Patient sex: M
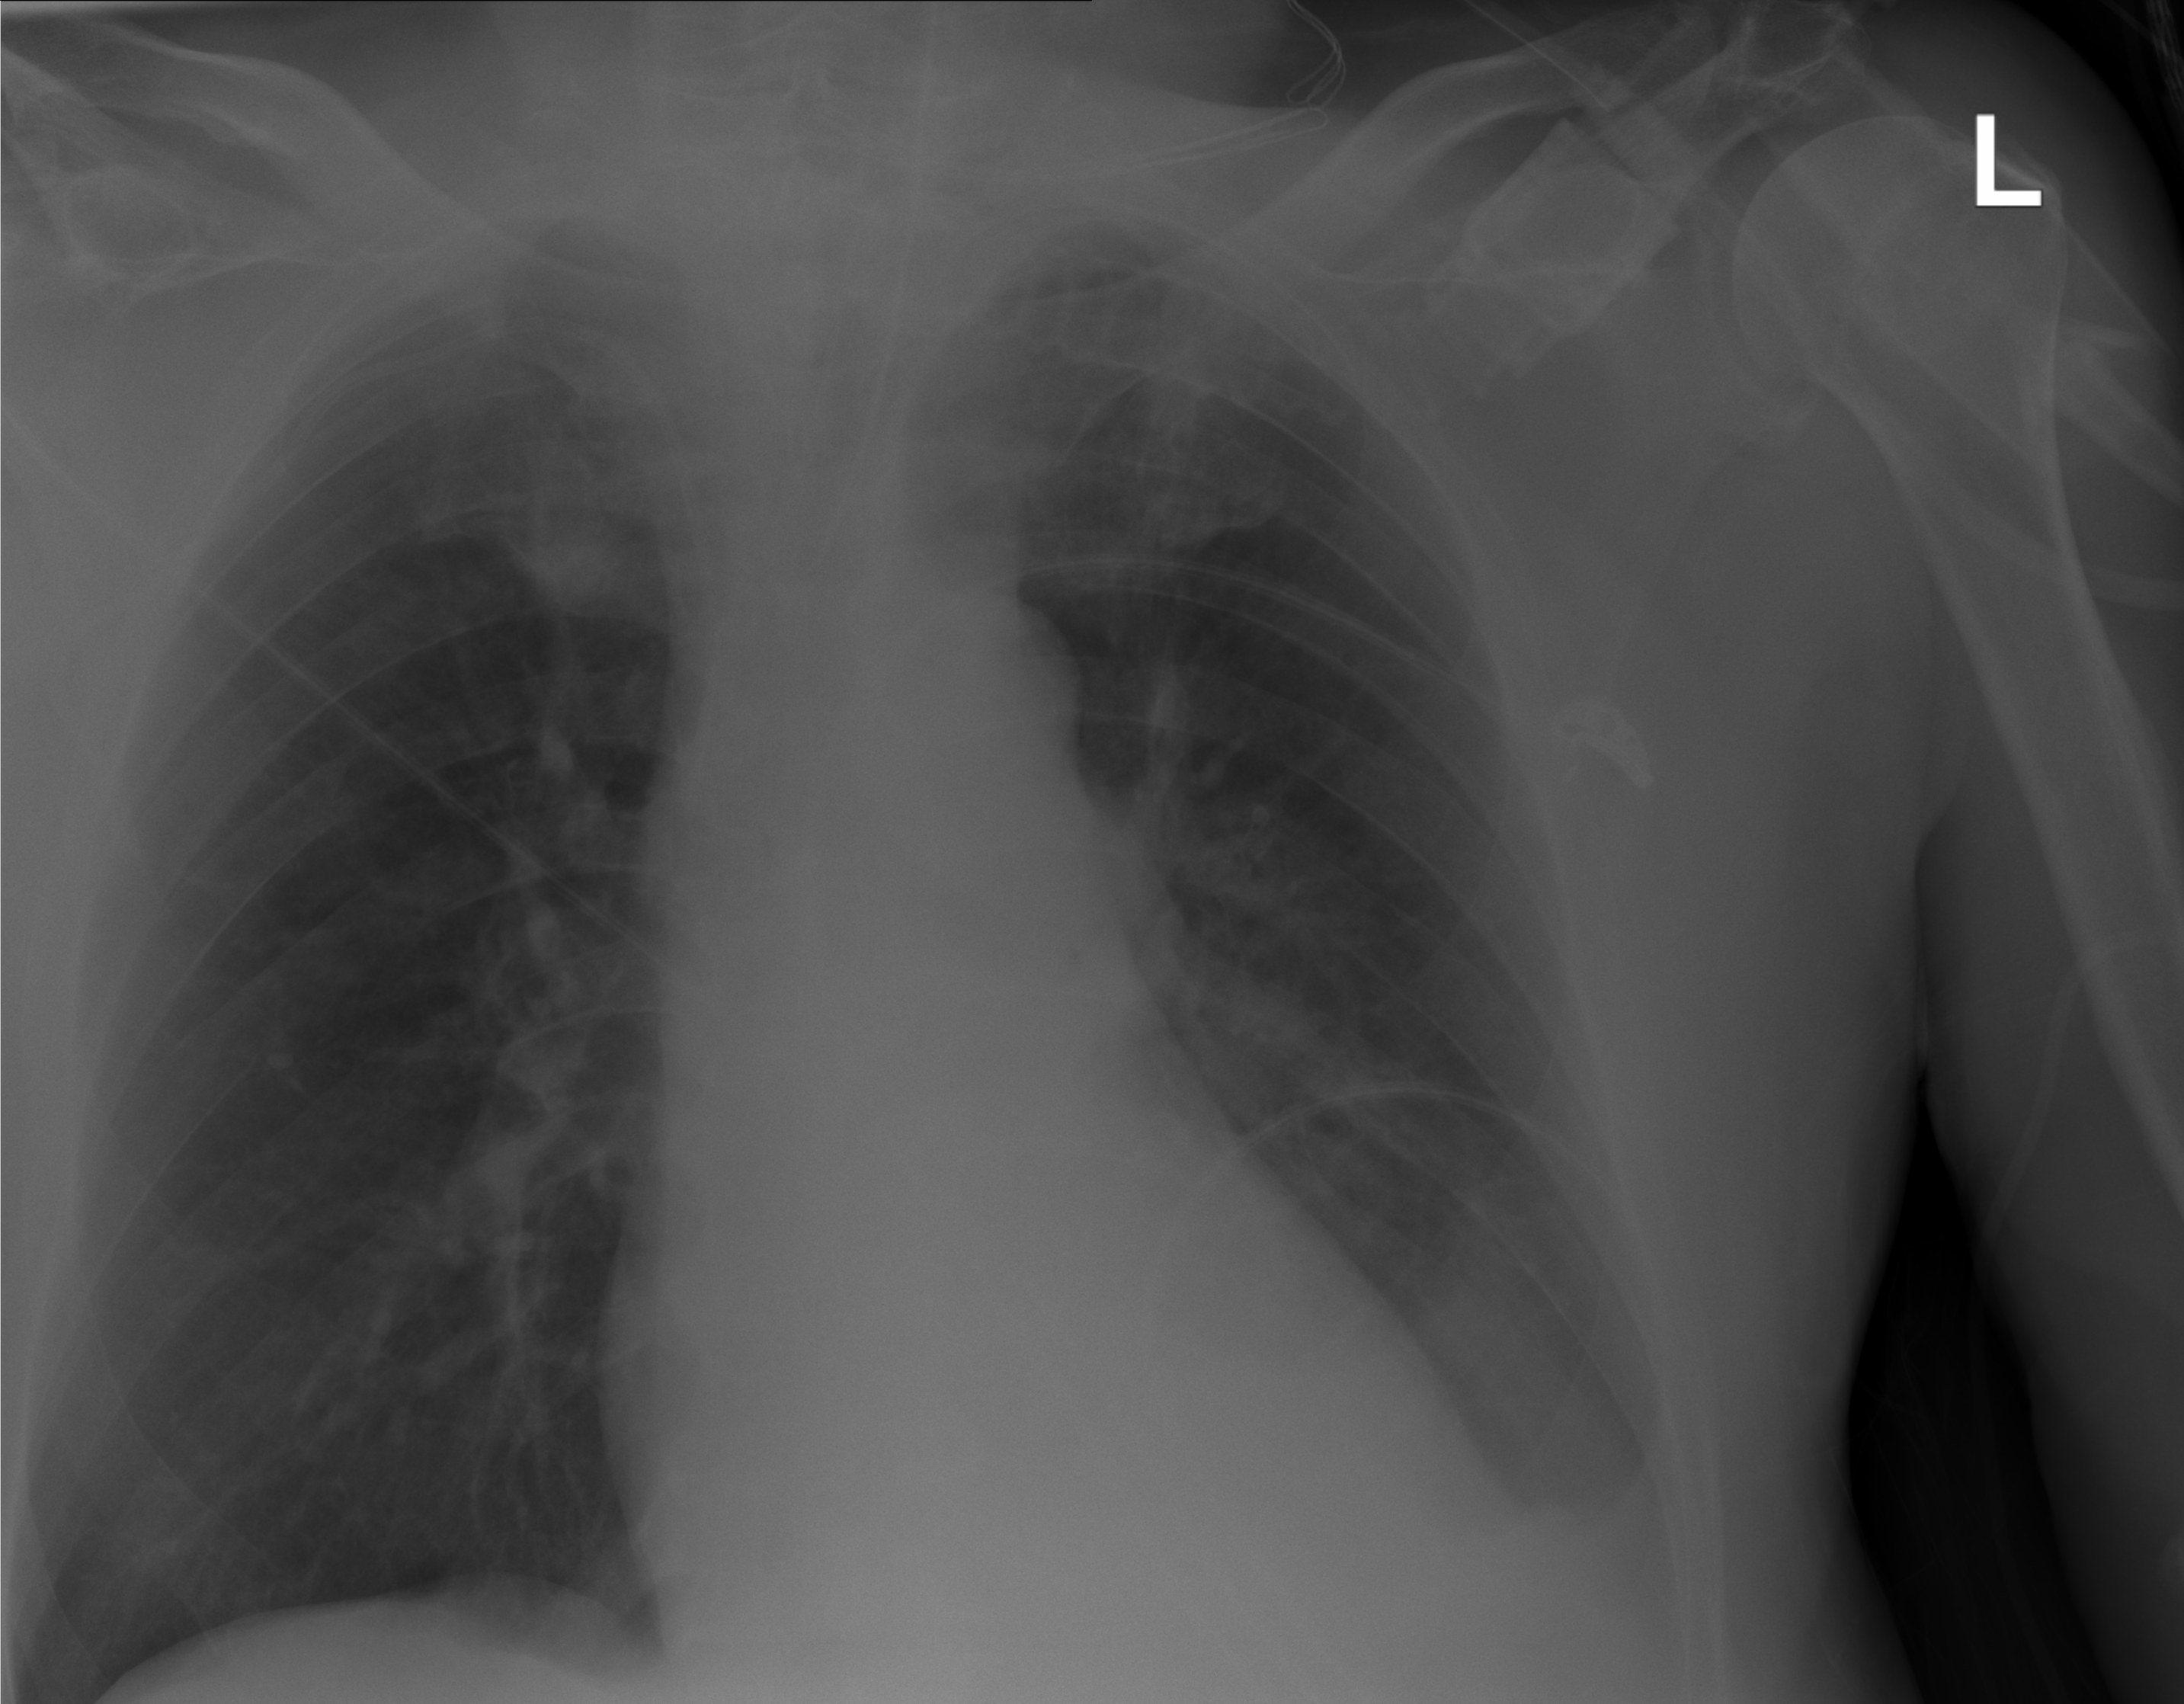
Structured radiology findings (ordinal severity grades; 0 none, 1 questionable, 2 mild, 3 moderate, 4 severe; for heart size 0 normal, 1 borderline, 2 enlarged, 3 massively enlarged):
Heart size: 0
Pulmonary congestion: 0
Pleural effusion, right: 0
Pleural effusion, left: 2
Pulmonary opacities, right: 0
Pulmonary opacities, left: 0
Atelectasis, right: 0
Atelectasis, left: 2